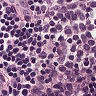
Metastatic tissue present: no